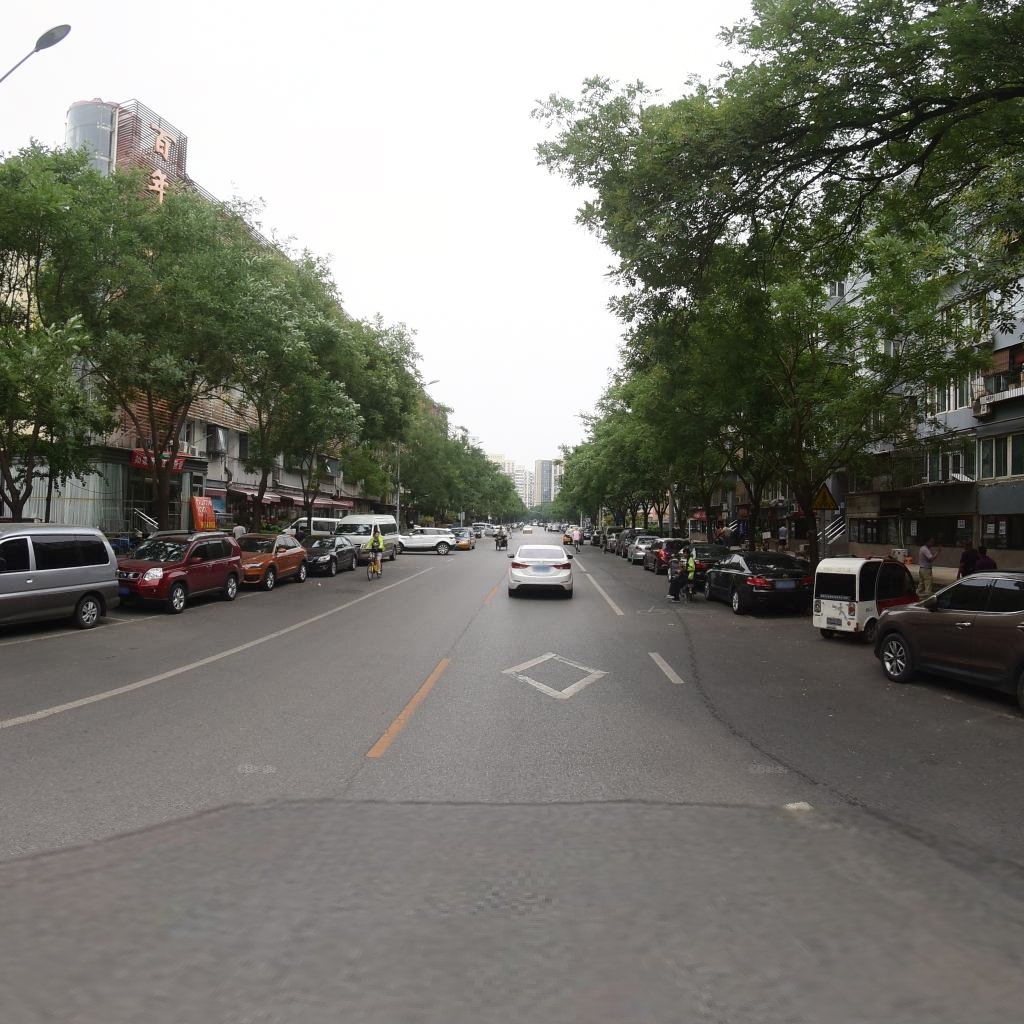
Region: Xicheng
Road damage annotations: longitudinal crack, longitudinal crack